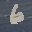
Label: 6